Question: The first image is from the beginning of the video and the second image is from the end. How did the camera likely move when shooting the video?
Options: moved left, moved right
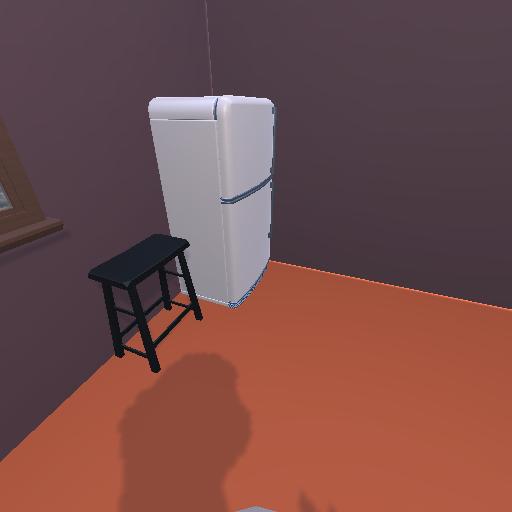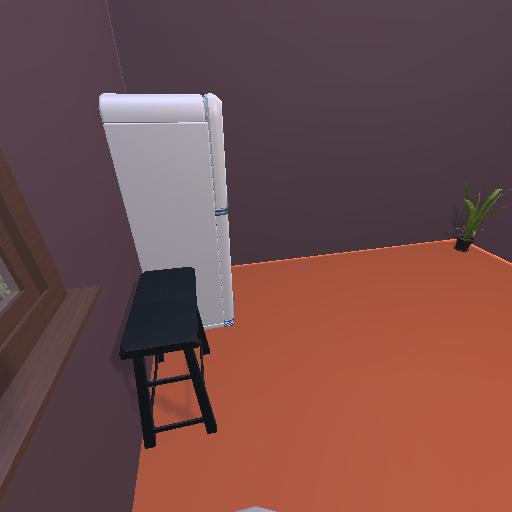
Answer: moved left